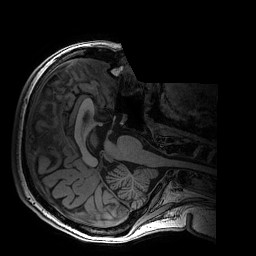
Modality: T1w
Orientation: axial
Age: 26
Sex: female
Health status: healthy
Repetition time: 2.53 s
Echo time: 0.0034 s